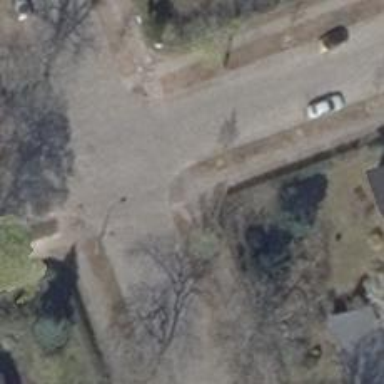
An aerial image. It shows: Sidewalk along the footway.